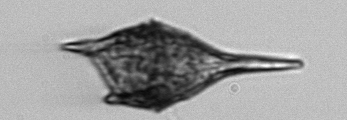
Label: Tripos_lineatus